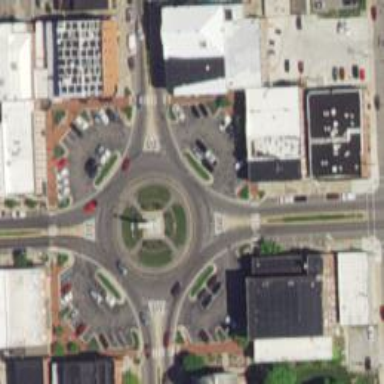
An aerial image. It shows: Primary highway intersecting roundabout.